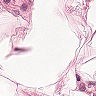
Metastatic tissue present: no